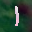
Label: 1